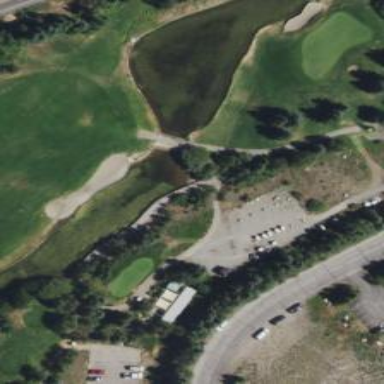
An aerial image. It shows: Service road designated as golf cart path.